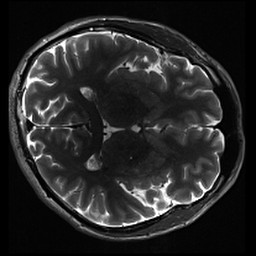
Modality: inplaneT2
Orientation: axial